Interaction volume radius: 10 \u00c5
Interaction volume height: 15 \u00c5
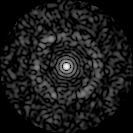
Disorder parameter: 0.8155